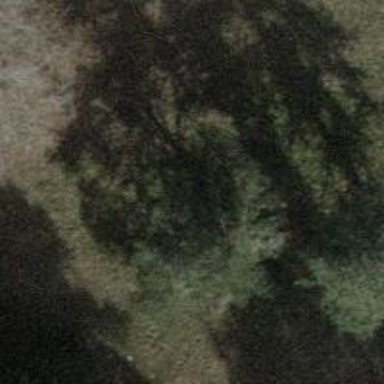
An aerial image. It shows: Evergreen tree with needle-leaved leaves.